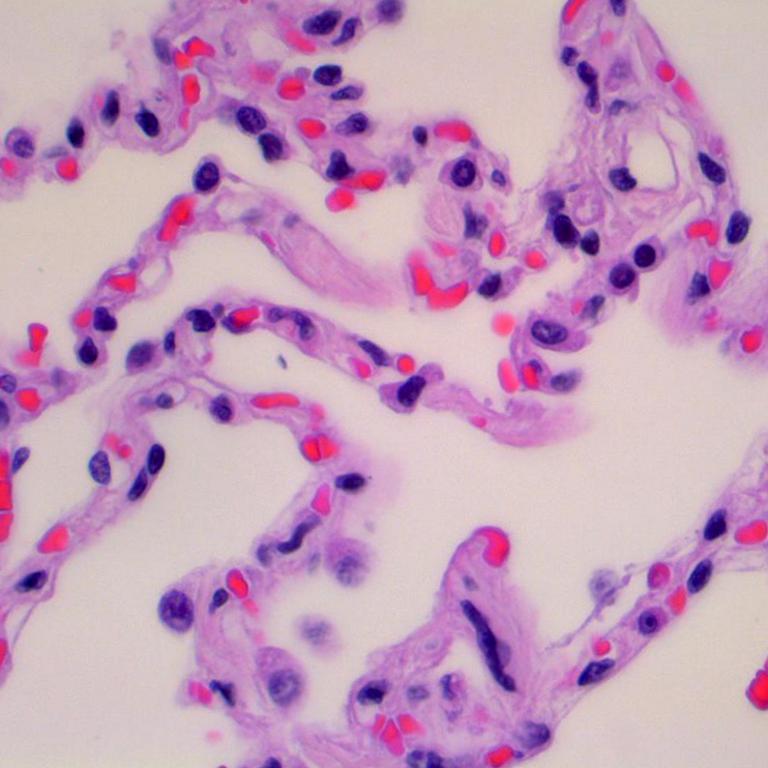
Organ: lung
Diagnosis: benign